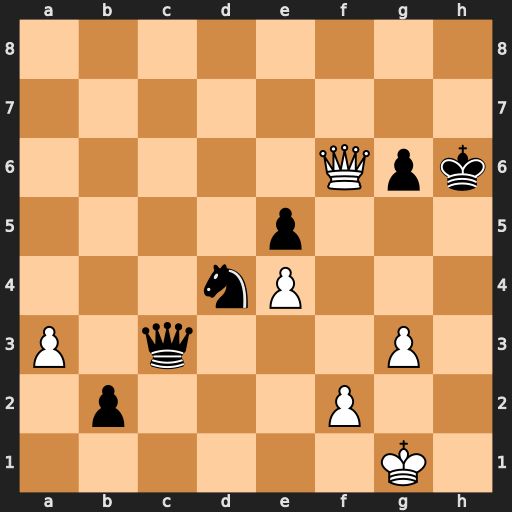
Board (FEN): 8/8/5Qpk/4p3/3nP3/P1q3P1/1p3P2/6K1
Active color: w
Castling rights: -
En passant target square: -
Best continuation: Qh8+ Kg5 Qh4#